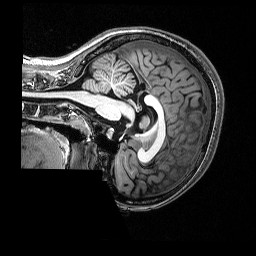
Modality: T1w
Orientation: sagittal
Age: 26
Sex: female
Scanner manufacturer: siemens
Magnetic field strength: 3 T
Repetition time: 2.53 s
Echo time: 0.00339 s